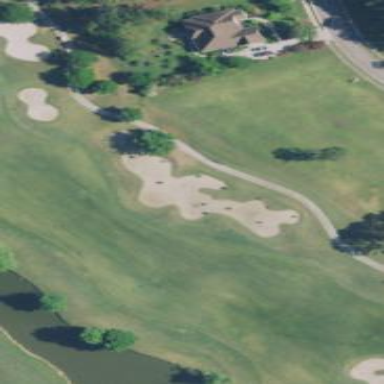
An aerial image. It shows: Bunker on golf course.